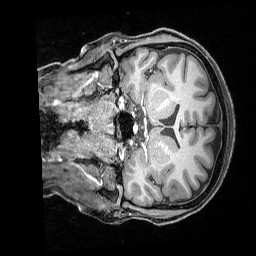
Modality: T1w
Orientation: coronal
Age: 25
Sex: female
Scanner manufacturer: siemens
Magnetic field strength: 3 T
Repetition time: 2.3 s
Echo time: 0.00324 s